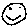
Label: smiley face